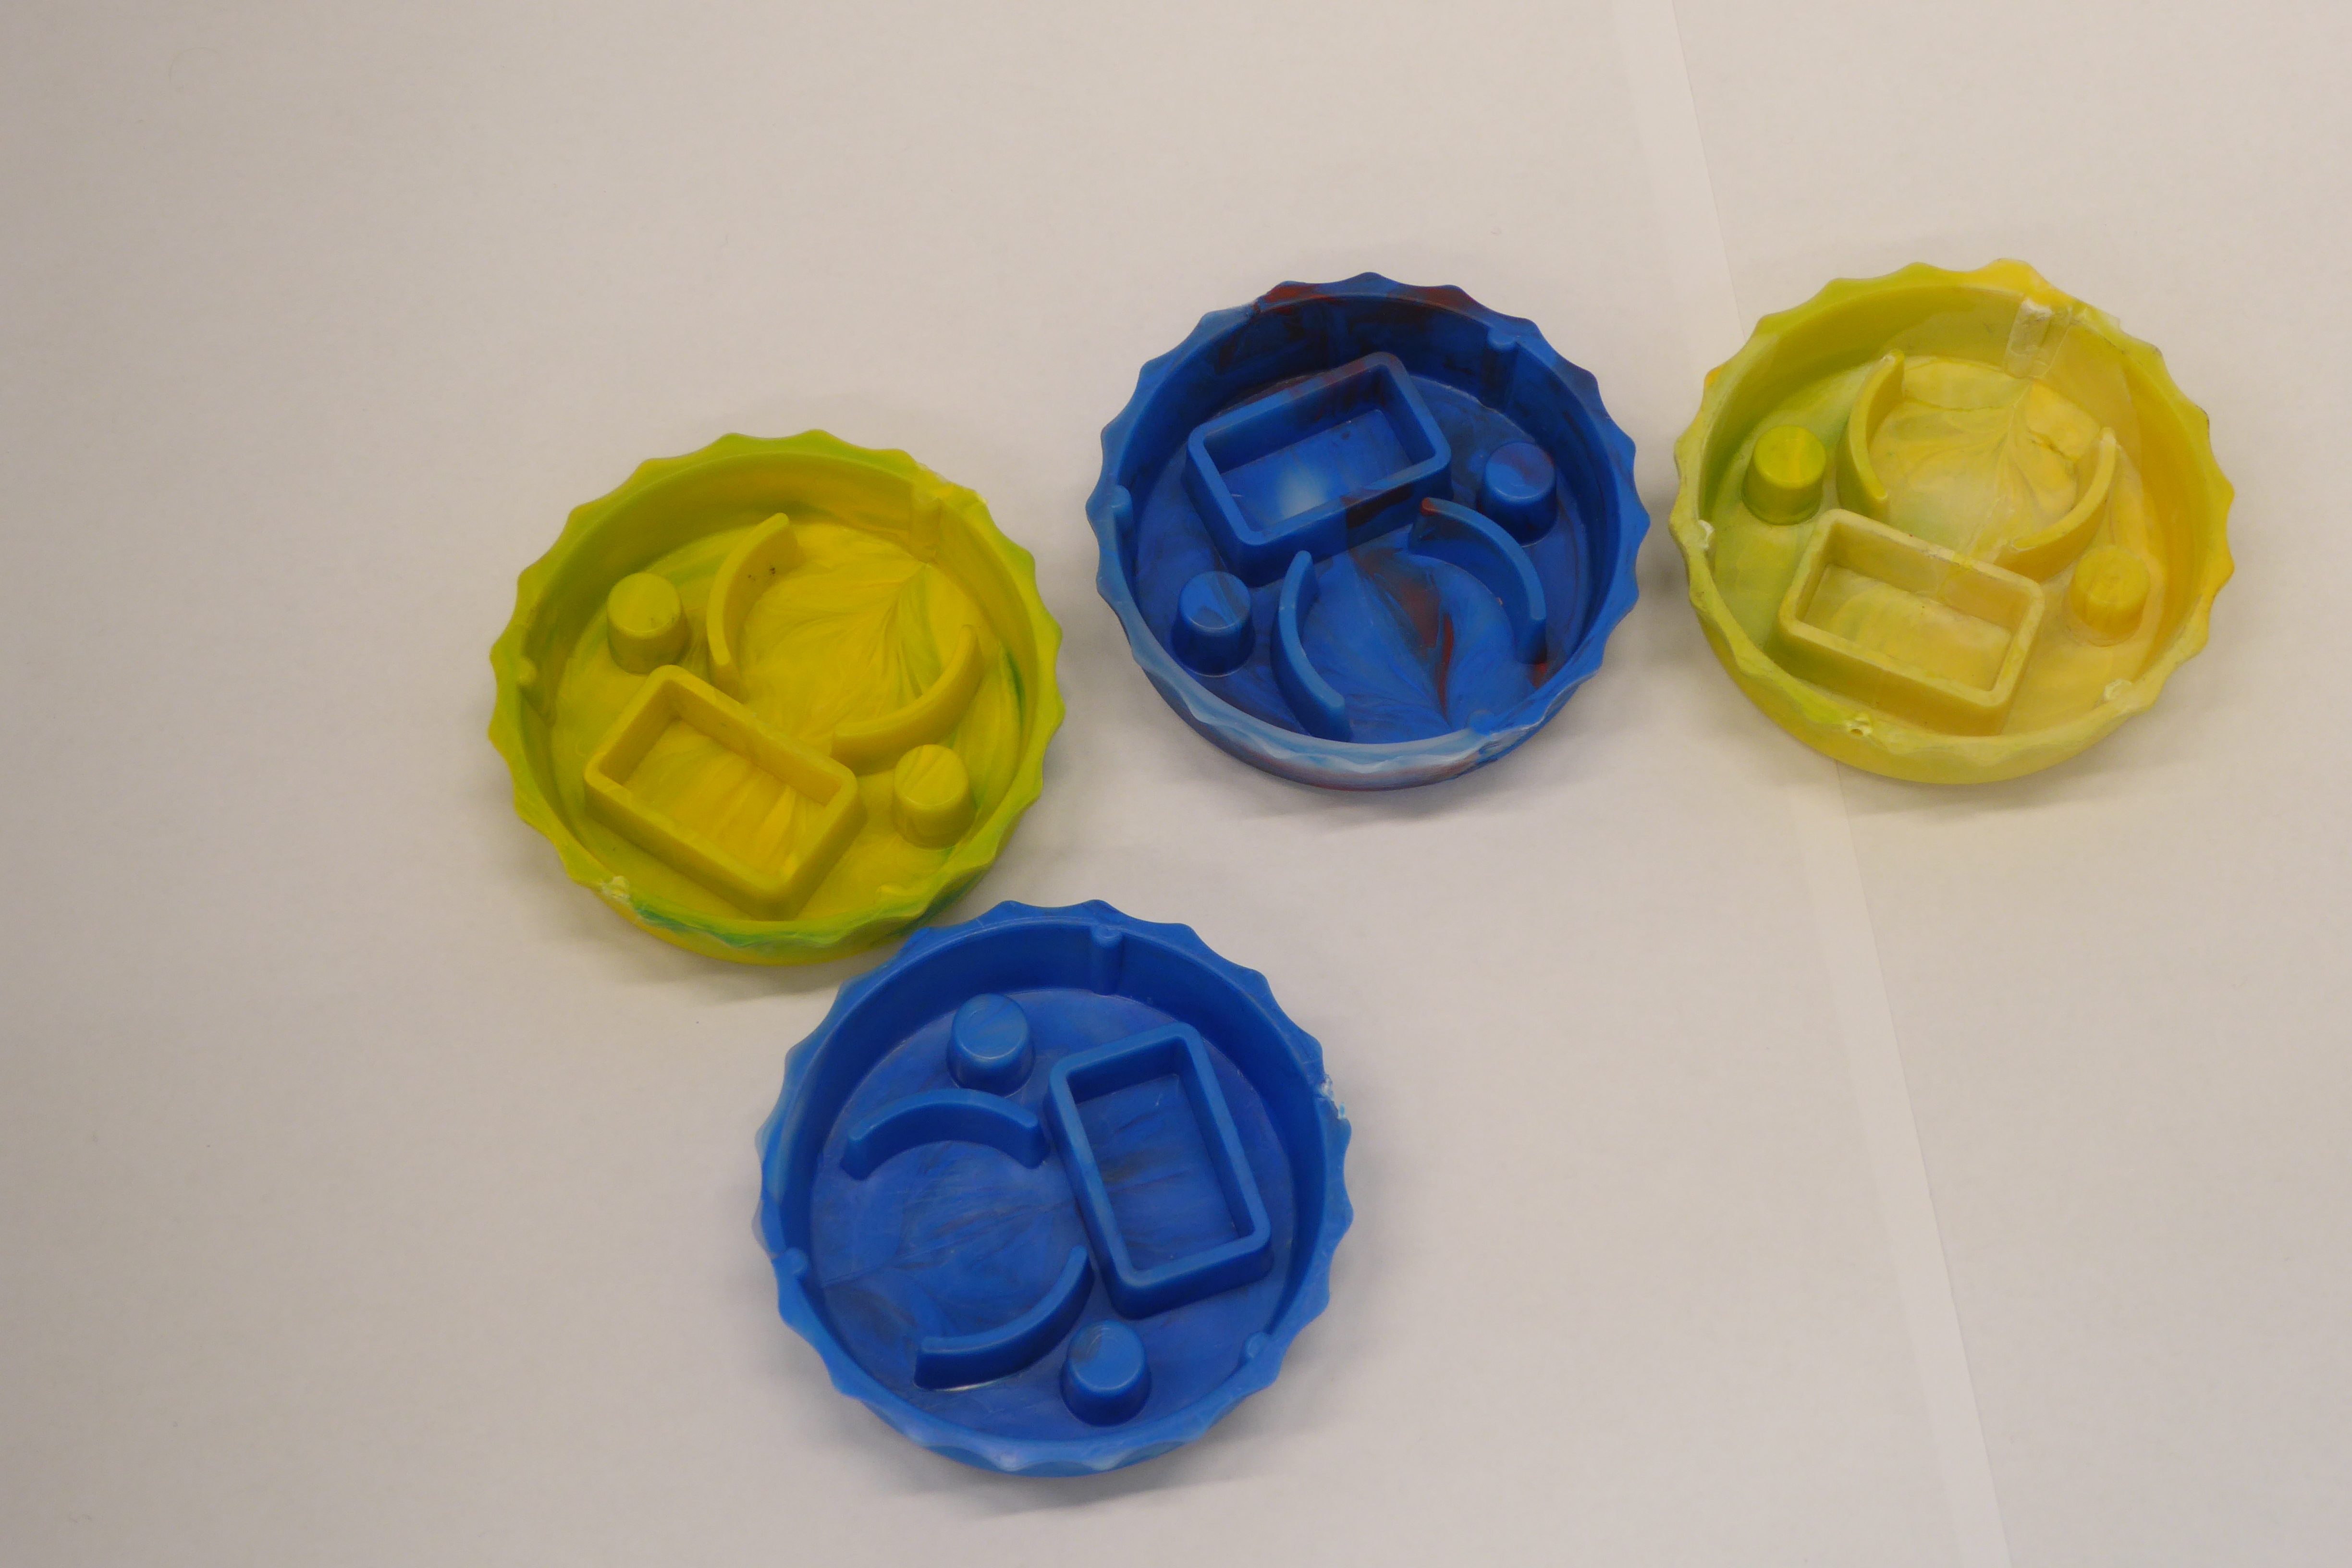
Label: Bottle Opener - Cover